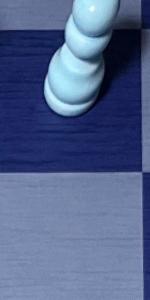
Label: Empty